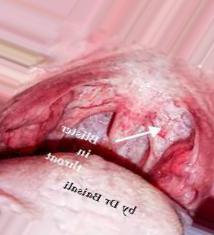
Condition: Mouth Ulcer